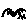
Label: zigzag